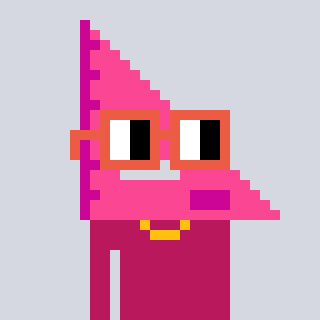
a pixel art character with square orange glasses, a squadron ruler-shaped head and a darkpink-colored body on a cool background